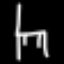
Label: chair